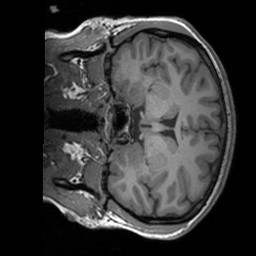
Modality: T1w
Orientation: coronal
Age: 26
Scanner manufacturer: siemens
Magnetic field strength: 3 T
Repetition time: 1.9 s
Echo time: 0.00252 s